Question: I am working in Javascript. I have an array with points in 3d space and i want the points to NOT to be very close to the other points in the array. I mean, I want the distance between points to be greater than 'x'. Now what I am doing is having a double for loop comparing distances and moving
the points further away in Z-dimension like
'''
while(there_are_objects_that_are_close){
for(all_the_objects){
for (all_the_objects){
if (distance_between_them < 100){
object[i].z += 150;
}
}
}
}
'''
The problem is that I hate this algorithm, it looks really slow and I am looking for a better solution. If you have a solution that is also an "algorithm with a name" with literature background I would appreciate it more as this is part of our school project.

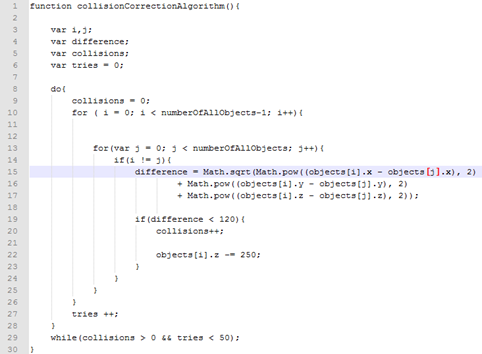
Answer: Comparing each point against each point is indeed the simplest, so your algorithm is a good start.
The downside of this is that when the amount of points becomes huge, the algorithm will start to behave pretty bad since it would have to compare each point against all points while the majority of points are not close. In such cases, you would want to split the points in such a way that you only check points which could be close enough.
For static points (those that don't move) it's trivial to make a tree such that you just have to walk a few parent nodes and check its children (children that are closer together are closer in distance). This is also known as a R-tree, other options also exist.

This applies to 3D as well.

Visually you can see it becomes a lot more simple, you just check the boxes that are within your radius and you end up doing a lot less work that way.
For dynamic points (those that move) it might not be feasible to keep such a detailed R tree present. Hence, we'll have to step down on the level of detail and look for something between your approach and the R tree, just making slightly bigger boxes for example is one approach.
Other approach involve using quads (you divide a cube into 4 smaller cubes each time, only if it contains a point) and a grid (you create a lot of equal sized cubes). You can read more about R trees and the other structures <URL>, it serves well as an introduction to them.
A derivative of this is for instance the geodesic grid which splits up a globe into triangles, although this might not be applicable to 3D (unless you connect the triangles with a vertex in the middle of the globe).